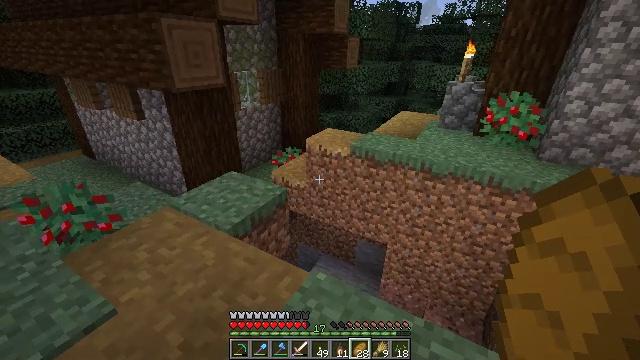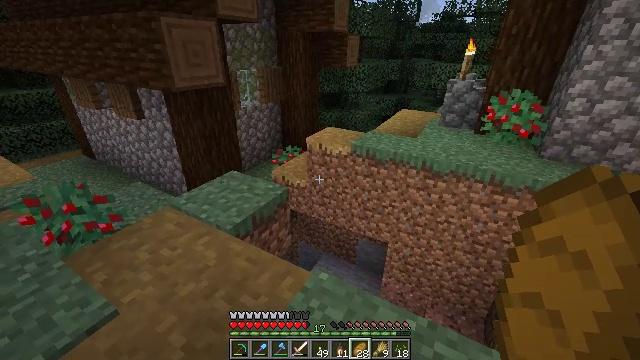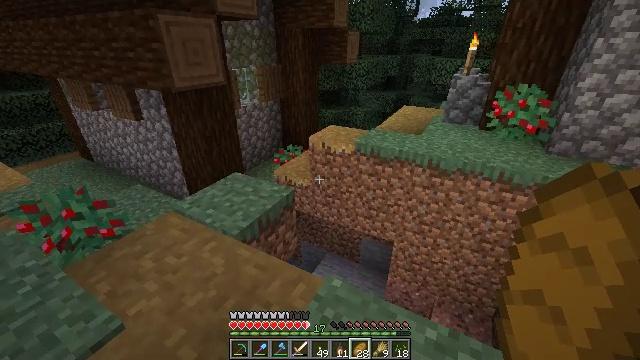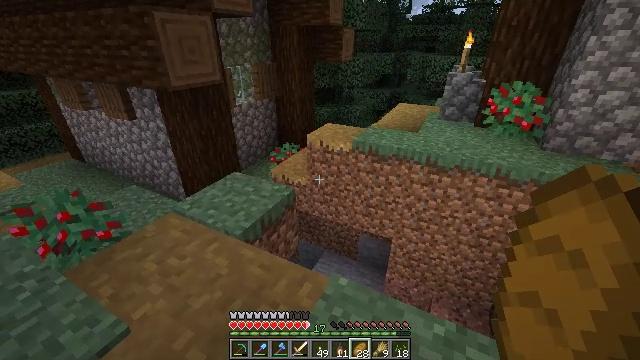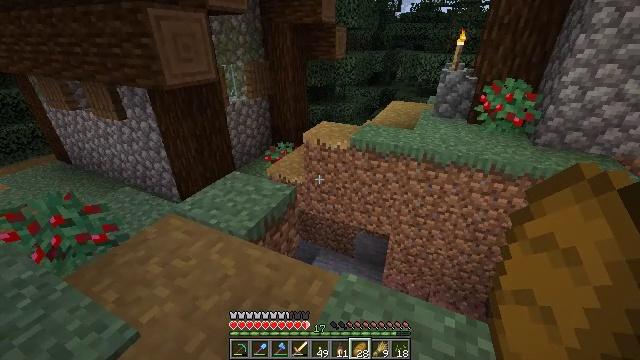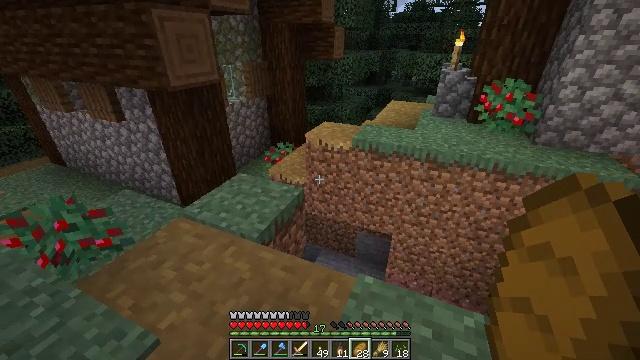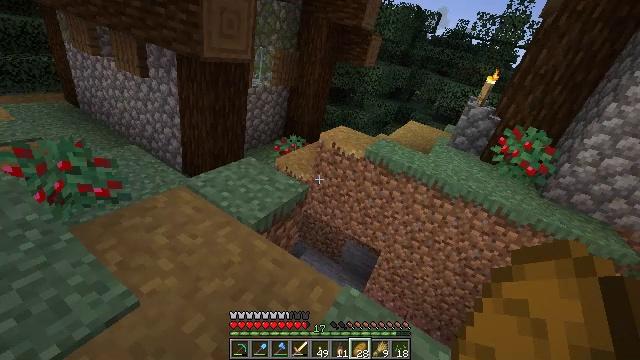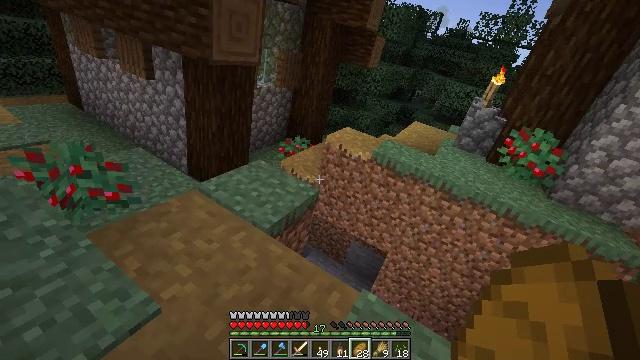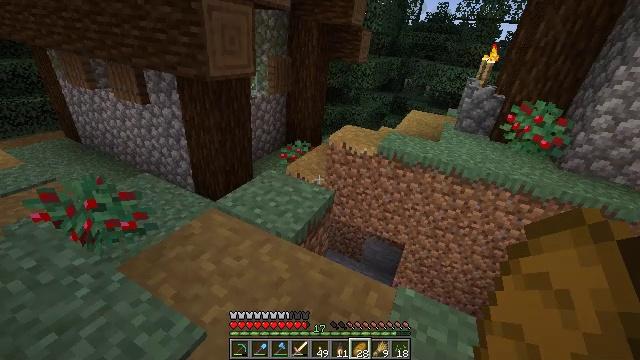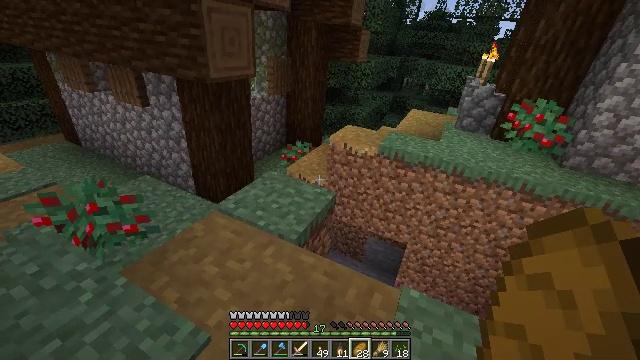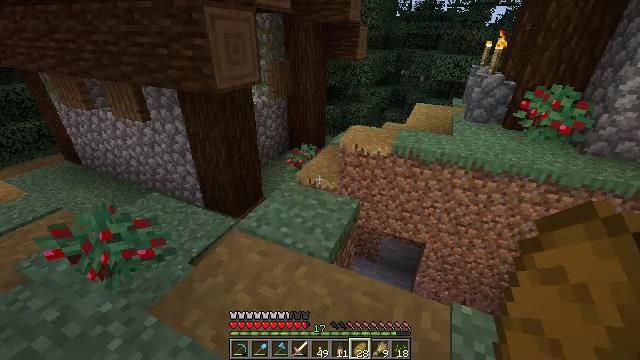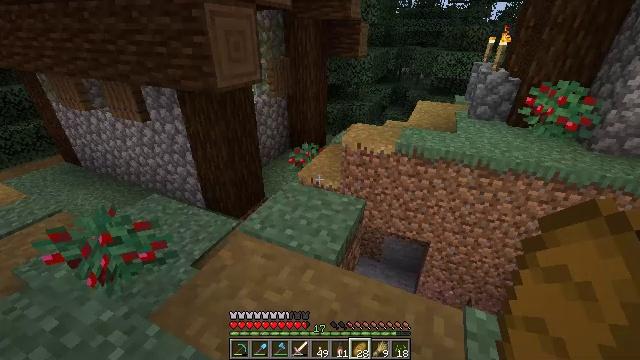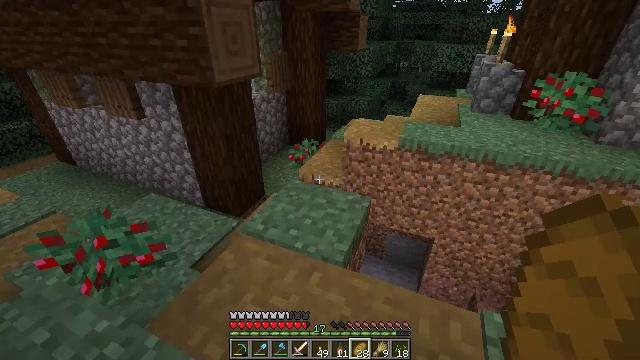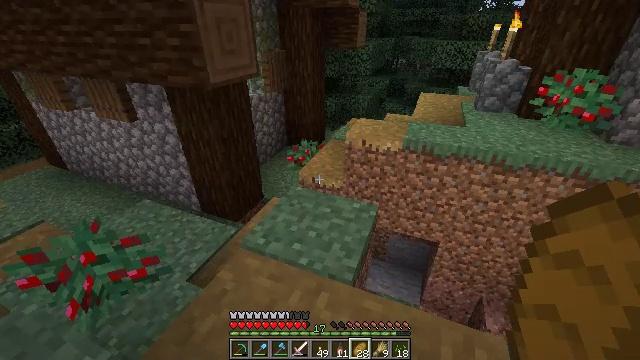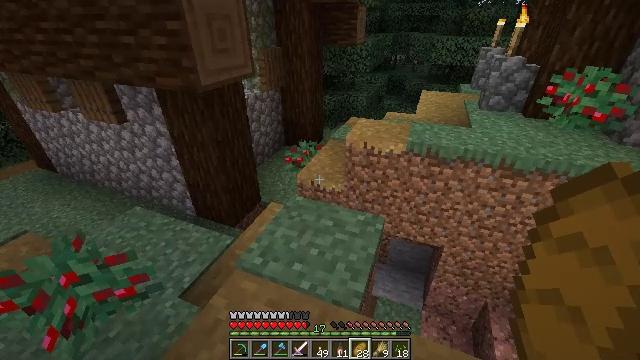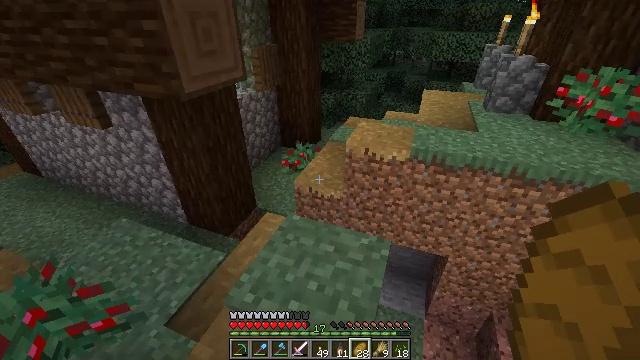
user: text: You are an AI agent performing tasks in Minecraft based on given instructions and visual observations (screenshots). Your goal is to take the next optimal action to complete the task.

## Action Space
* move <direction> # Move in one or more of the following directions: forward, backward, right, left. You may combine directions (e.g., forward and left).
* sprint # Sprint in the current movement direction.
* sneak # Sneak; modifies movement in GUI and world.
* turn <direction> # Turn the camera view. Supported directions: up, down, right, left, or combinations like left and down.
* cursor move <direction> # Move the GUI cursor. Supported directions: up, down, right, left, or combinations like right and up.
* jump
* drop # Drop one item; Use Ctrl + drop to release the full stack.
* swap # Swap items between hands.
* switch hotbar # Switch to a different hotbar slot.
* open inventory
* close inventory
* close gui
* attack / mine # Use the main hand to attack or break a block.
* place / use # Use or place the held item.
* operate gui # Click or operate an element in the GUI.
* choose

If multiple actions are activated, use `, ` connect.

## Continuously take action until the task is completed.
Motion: motion action
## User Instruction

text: Attack the pumpkin to gather it.
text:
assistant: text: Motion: move forward and move left
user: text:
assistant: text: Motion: move forward and move left
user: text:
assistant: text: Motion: move left, turn right
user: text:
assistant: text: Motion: move left, turn right
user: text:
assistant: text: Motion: move left, turn right
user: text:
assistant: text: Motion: move left
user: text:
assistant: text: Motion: move left
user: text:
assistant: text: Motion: move forward and move left
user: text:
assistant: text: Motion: move forward and move left
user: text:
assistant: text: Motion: move forward and move left
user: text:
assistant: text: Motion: move forward
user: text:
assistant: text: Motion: move forward
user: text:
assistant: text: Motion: move forward
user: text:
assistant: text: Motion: move forward
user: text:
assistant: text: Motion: move forward
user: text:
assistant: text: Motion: move forward
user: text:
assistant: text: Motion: move forward, turn down
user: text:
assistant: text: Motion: move forward, turn down
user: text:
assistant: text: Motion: move forward, turn down
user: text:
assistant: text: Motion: turn down
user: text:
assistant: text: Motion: turn down
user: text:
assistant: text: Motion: turn down
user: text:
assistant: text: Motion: no_op
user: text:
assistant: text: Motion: no_op
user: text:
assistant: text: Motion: move forward
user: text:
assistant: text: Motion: move forward, turn up
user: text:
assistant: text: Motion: move forward, turn right and up
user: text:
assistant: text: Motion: move forward, turn right and up
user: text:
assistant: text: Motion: move forward, turn up
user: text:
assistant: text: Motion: move forward